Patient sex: M
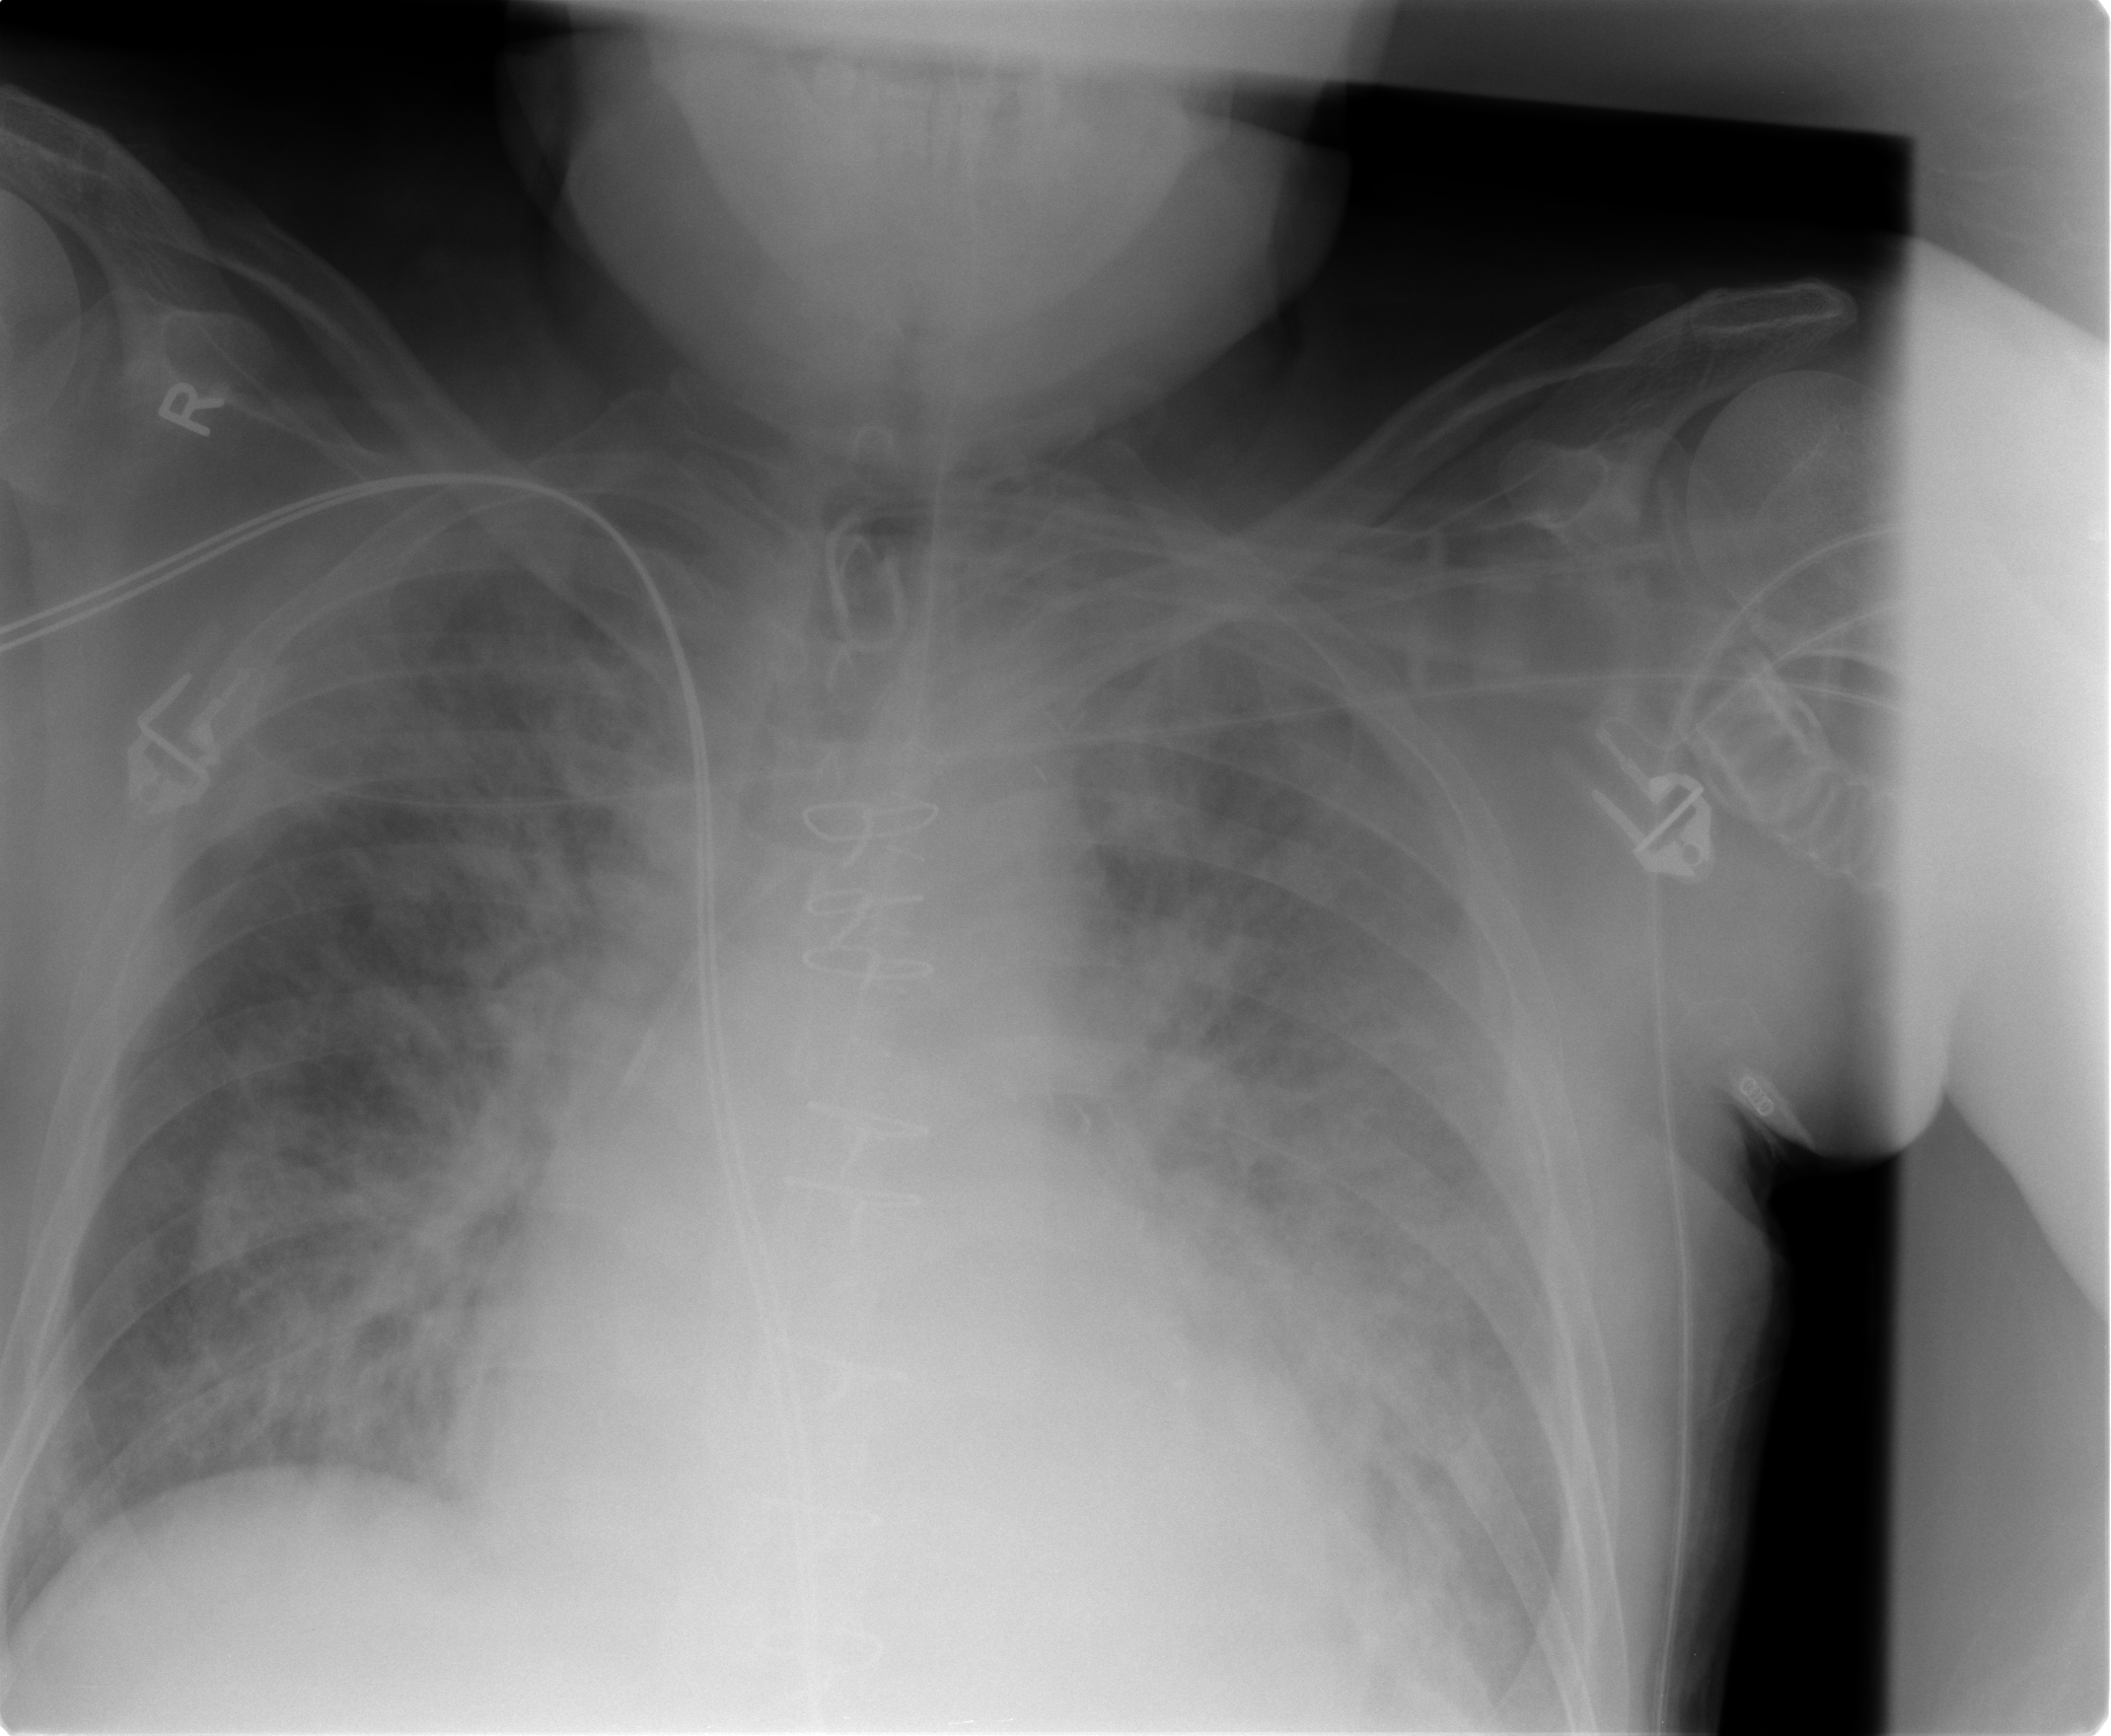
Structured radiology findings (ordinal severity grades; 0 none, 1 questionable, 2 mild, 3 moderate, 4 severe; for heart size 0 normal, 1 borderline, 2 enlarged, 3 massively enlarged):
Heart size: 2
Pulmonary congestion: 2
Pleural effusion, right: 0
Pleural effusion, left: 1
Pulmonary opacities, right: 4
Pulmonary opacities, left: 4
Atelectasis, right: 3
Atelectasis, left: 3